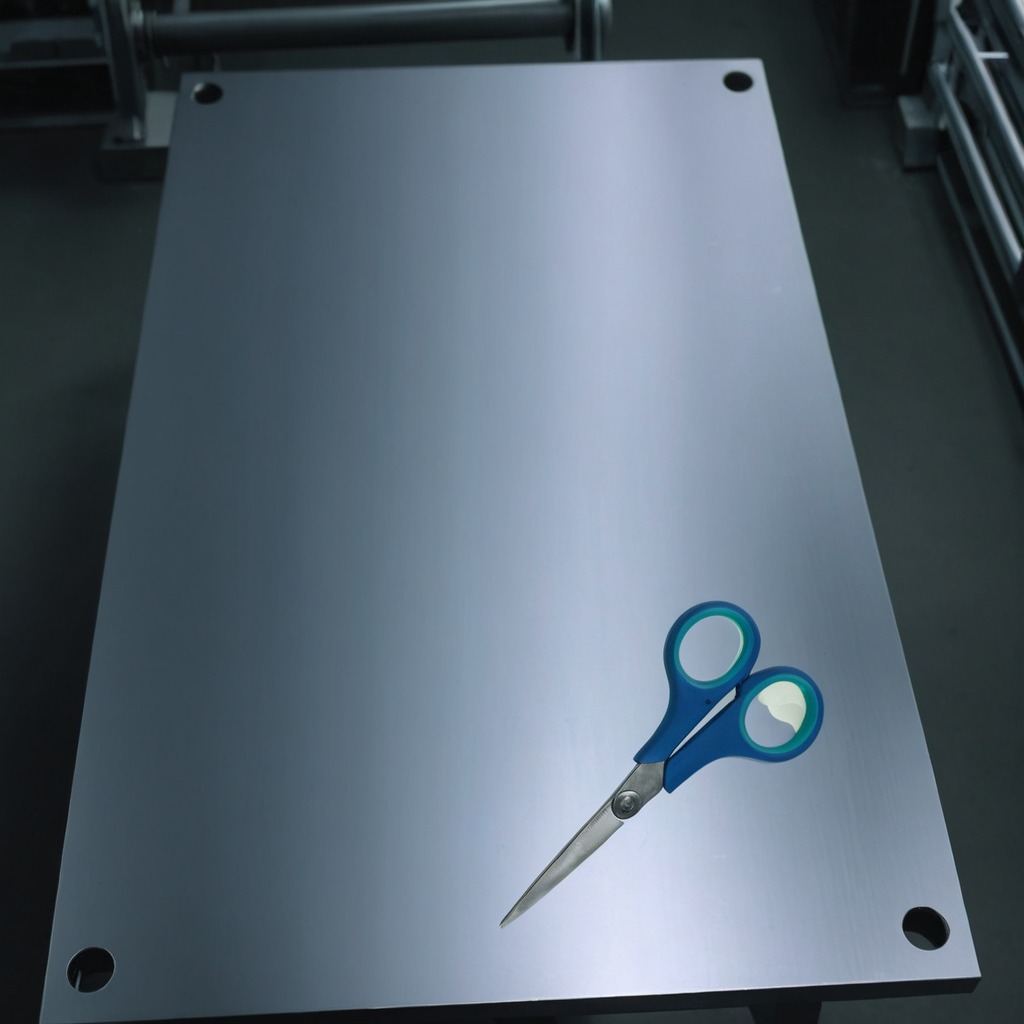
A scissor lies on the metal table in a machine shop under fluorescent lights.